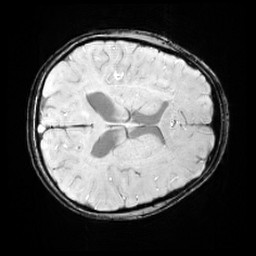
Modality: SWI
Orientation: axial
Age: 11
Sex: male
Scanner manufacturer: siemens
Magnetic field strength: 3 T
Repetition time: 0.027 s
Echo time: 0.02 s